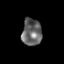
Tissue: prostate
Cell type: T cells
Senescence score: 0.312
Nuclear area (px): 522
Mean DAPI intensity: 101.766